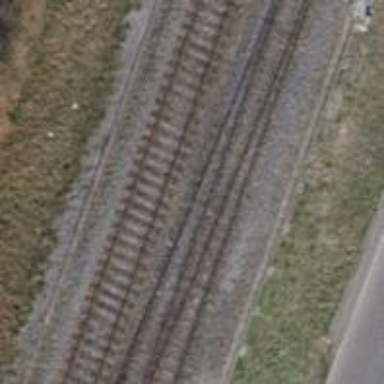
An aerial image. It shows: Railway switch.